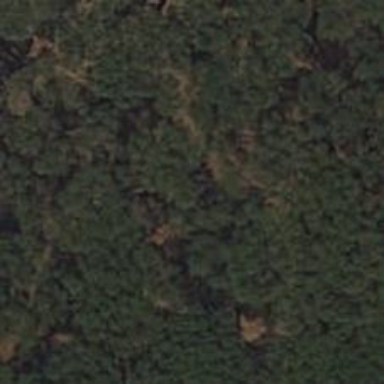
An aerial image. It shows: Forest area.